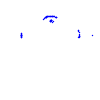
Particle: proton